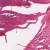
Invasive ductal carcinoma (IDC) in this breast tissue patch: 0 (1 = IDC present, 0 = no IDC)